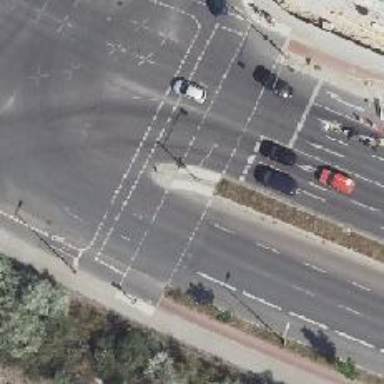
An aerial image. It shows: Footway that serves as traffic island.